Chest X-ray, PA view. Patient: 50 years old, sex F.
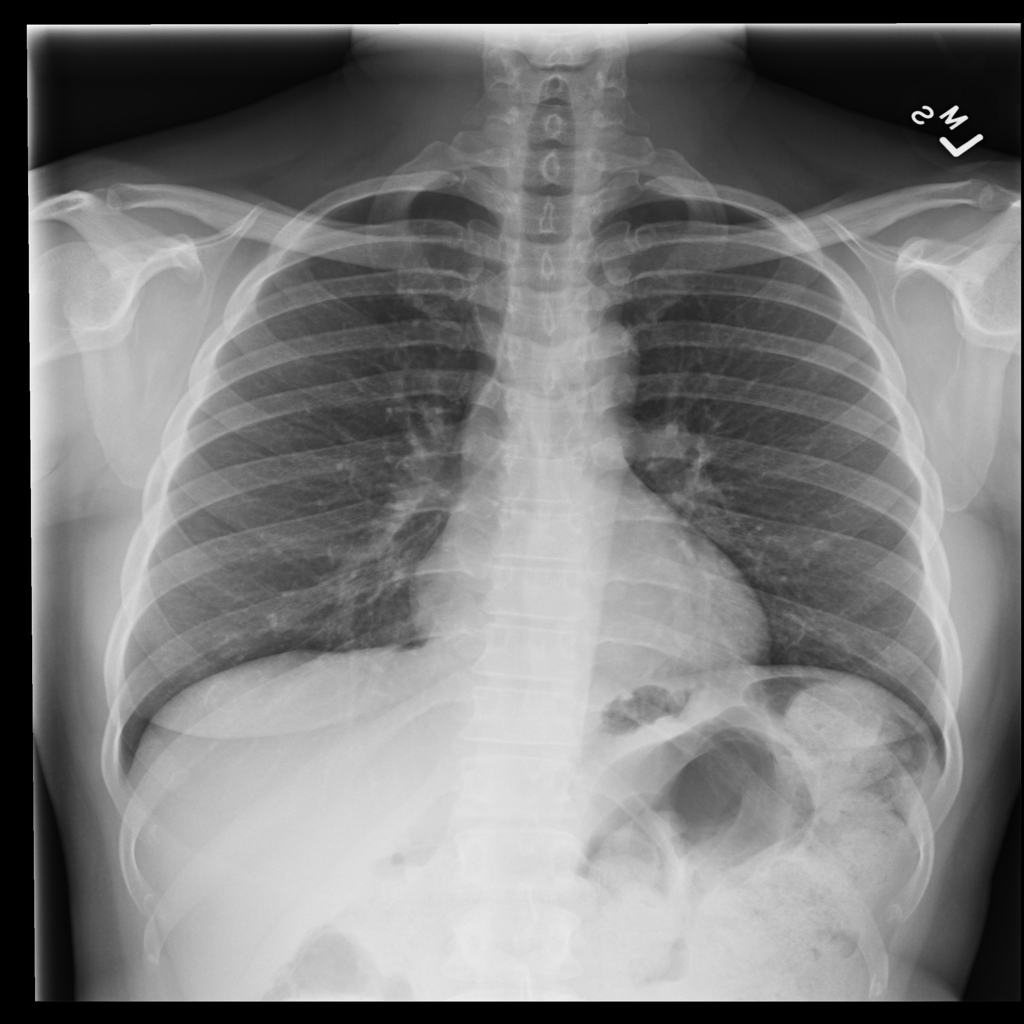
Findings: No Finding